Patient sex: F
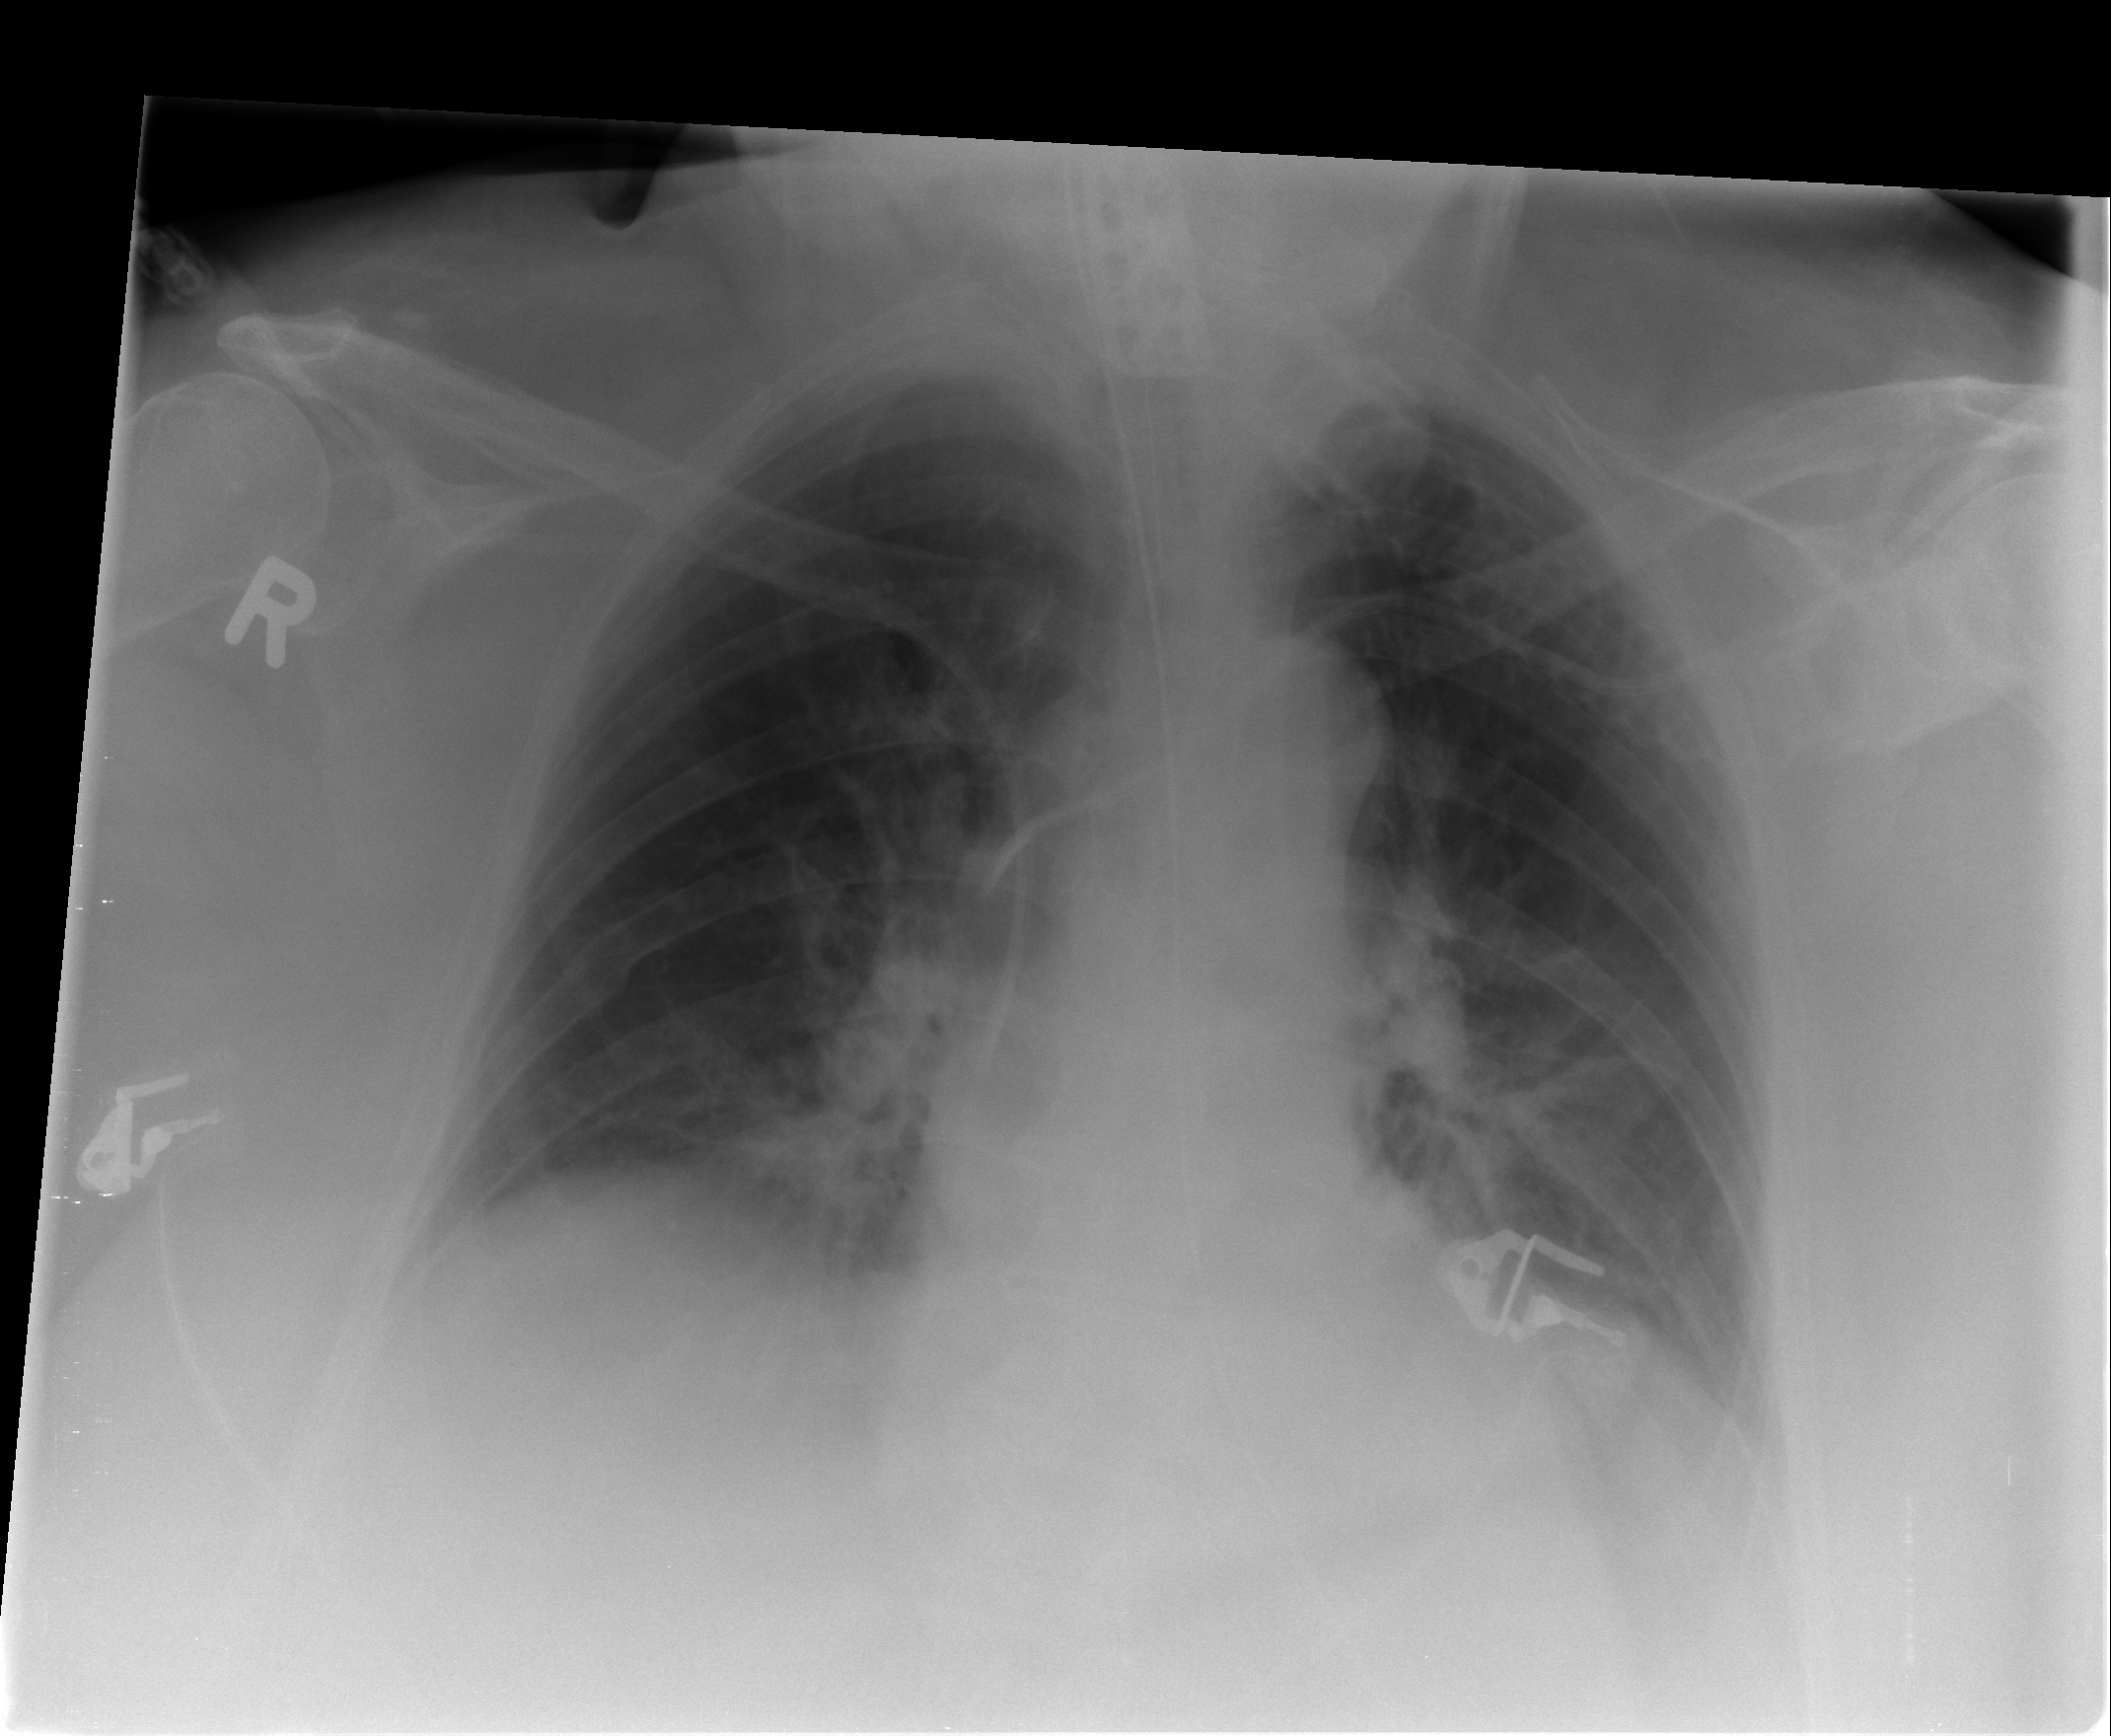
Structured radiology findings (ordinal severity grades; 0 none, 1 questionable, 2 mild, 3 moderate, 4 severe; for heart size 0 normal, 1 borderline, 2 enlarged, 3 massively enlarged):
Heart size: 0
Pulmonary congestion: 1
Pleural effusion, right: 1
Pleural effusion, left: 1
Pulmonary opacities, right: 0
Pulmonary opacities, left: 0
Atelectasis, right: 1
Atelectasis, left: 2